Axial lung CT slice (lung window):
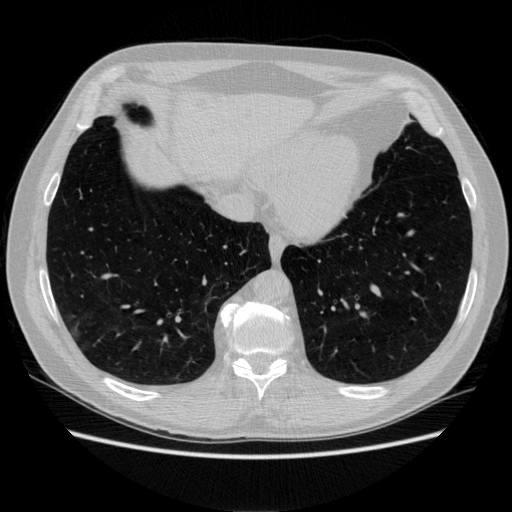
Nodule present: no